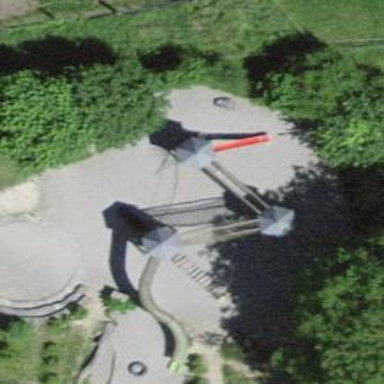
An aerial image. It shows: Playground with climbing frame.